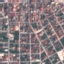
Land use / land cover: Residential